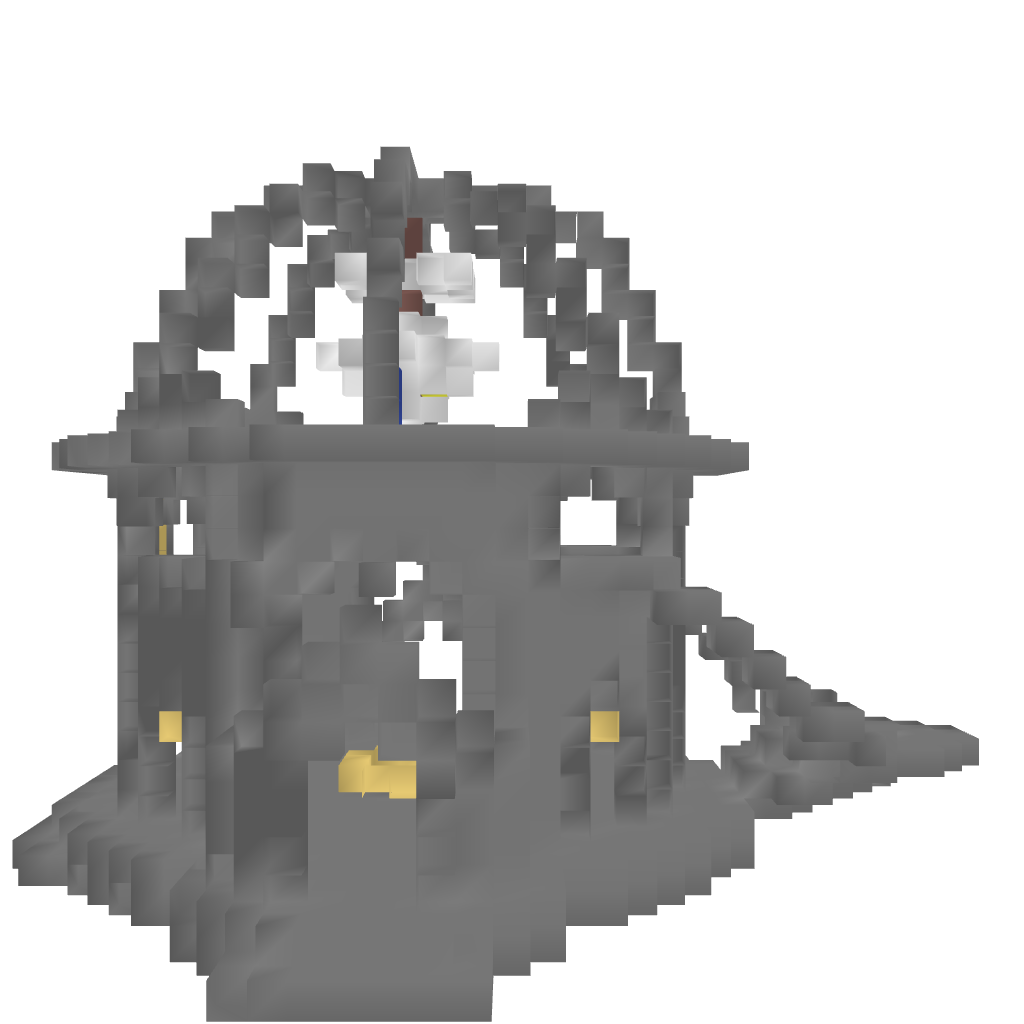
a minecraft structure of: Farstrider enclave bad low quality